Question: I need to remove the option to delete attachments. The function I tried to do this with gave me this error:

I tired doing this:
'''
function hideDelete (){
$("a").filter(function () { return $.trim(this.childNodes[0].nodeValue) === "Delete"; }).closest("td").hide();
}
'''
HTML:
'''
<td class="ms-propertysheet"><img alt="Delete" src="/_layouts/images/rect.gif">&nbsp;<a tabindex="1" href="javascript:RemoveAttachmentFromServer('{2088EB08-E376-4637-A6F9-35675AF46E35}',1)">Delete</a></td>
'''
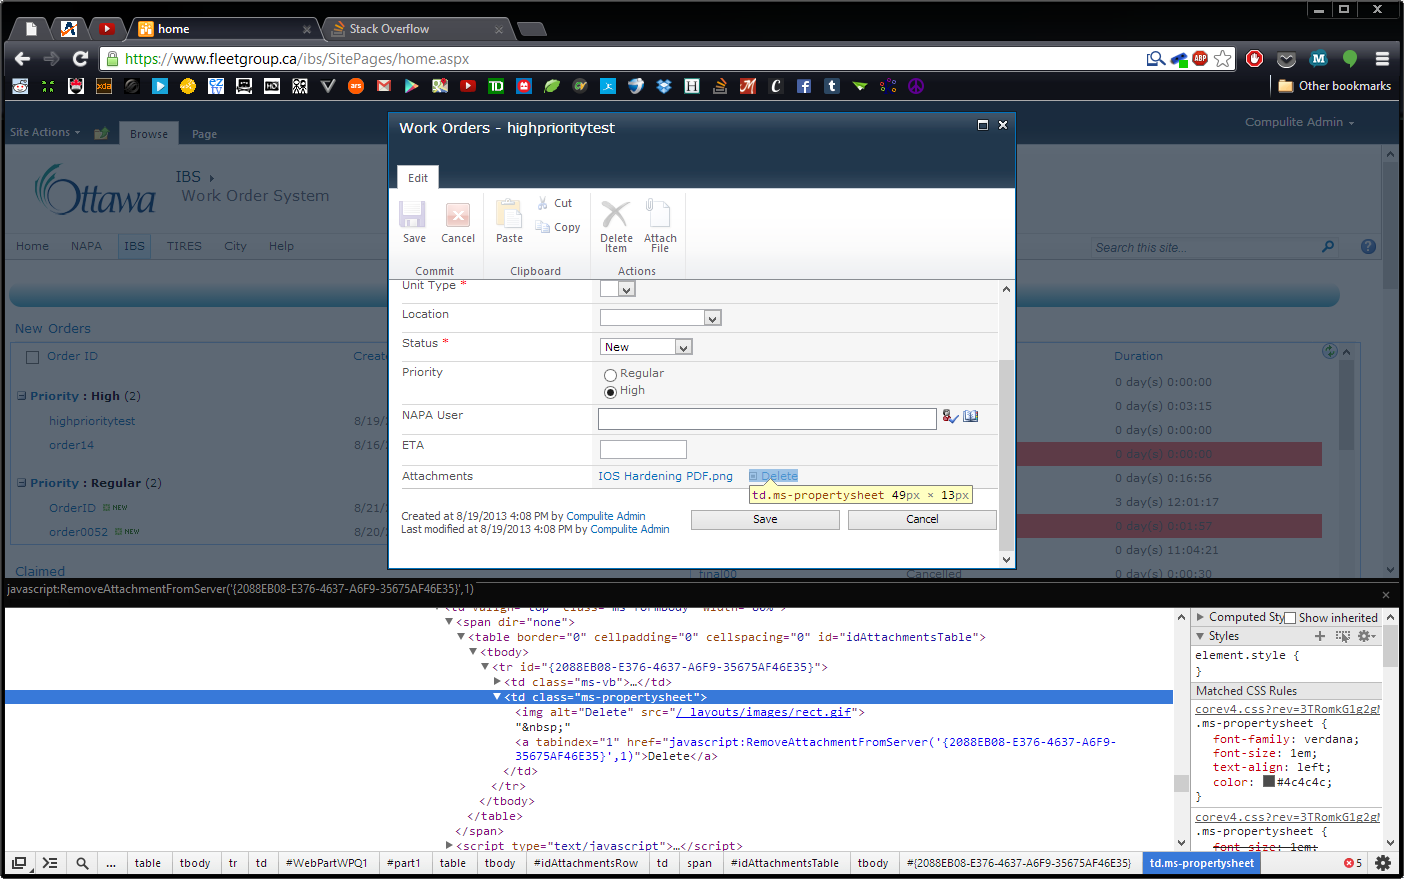
Answer: jQuery:
'''
$('td a').each(function(){
var $this = $(this);
if($this.text() == 'Delete'){
$this.parent().html('');
}
});
'''
<URL>